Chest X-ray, AP view. Patient: 59 years old, sex M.
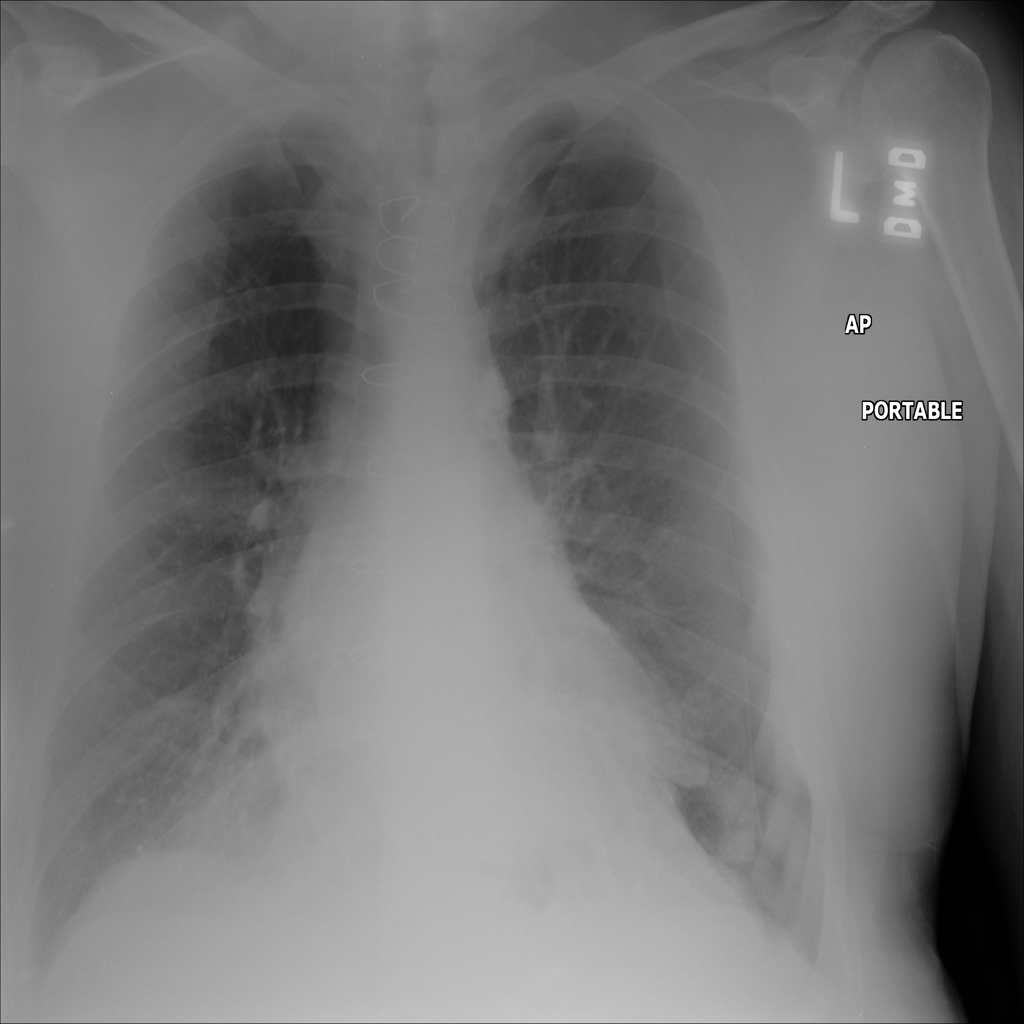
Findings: No Finding